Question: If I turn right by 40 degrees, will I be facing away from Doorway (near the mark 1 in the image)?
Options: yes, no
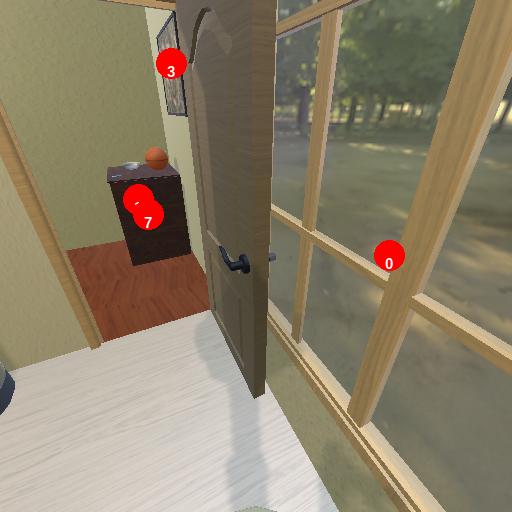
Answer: yes